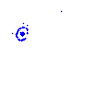
Particle: kaon